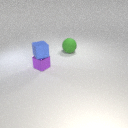
small blue rubber cube above small purple metal cube